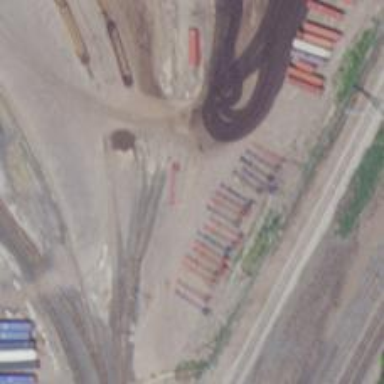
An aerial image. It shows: Railway yard used for servicing trains.